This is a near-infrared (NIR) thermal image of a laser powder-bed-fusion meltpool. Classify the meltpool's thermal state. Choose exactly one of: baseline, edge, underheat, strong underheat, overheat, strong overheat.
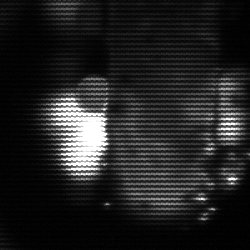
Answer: strong underheat